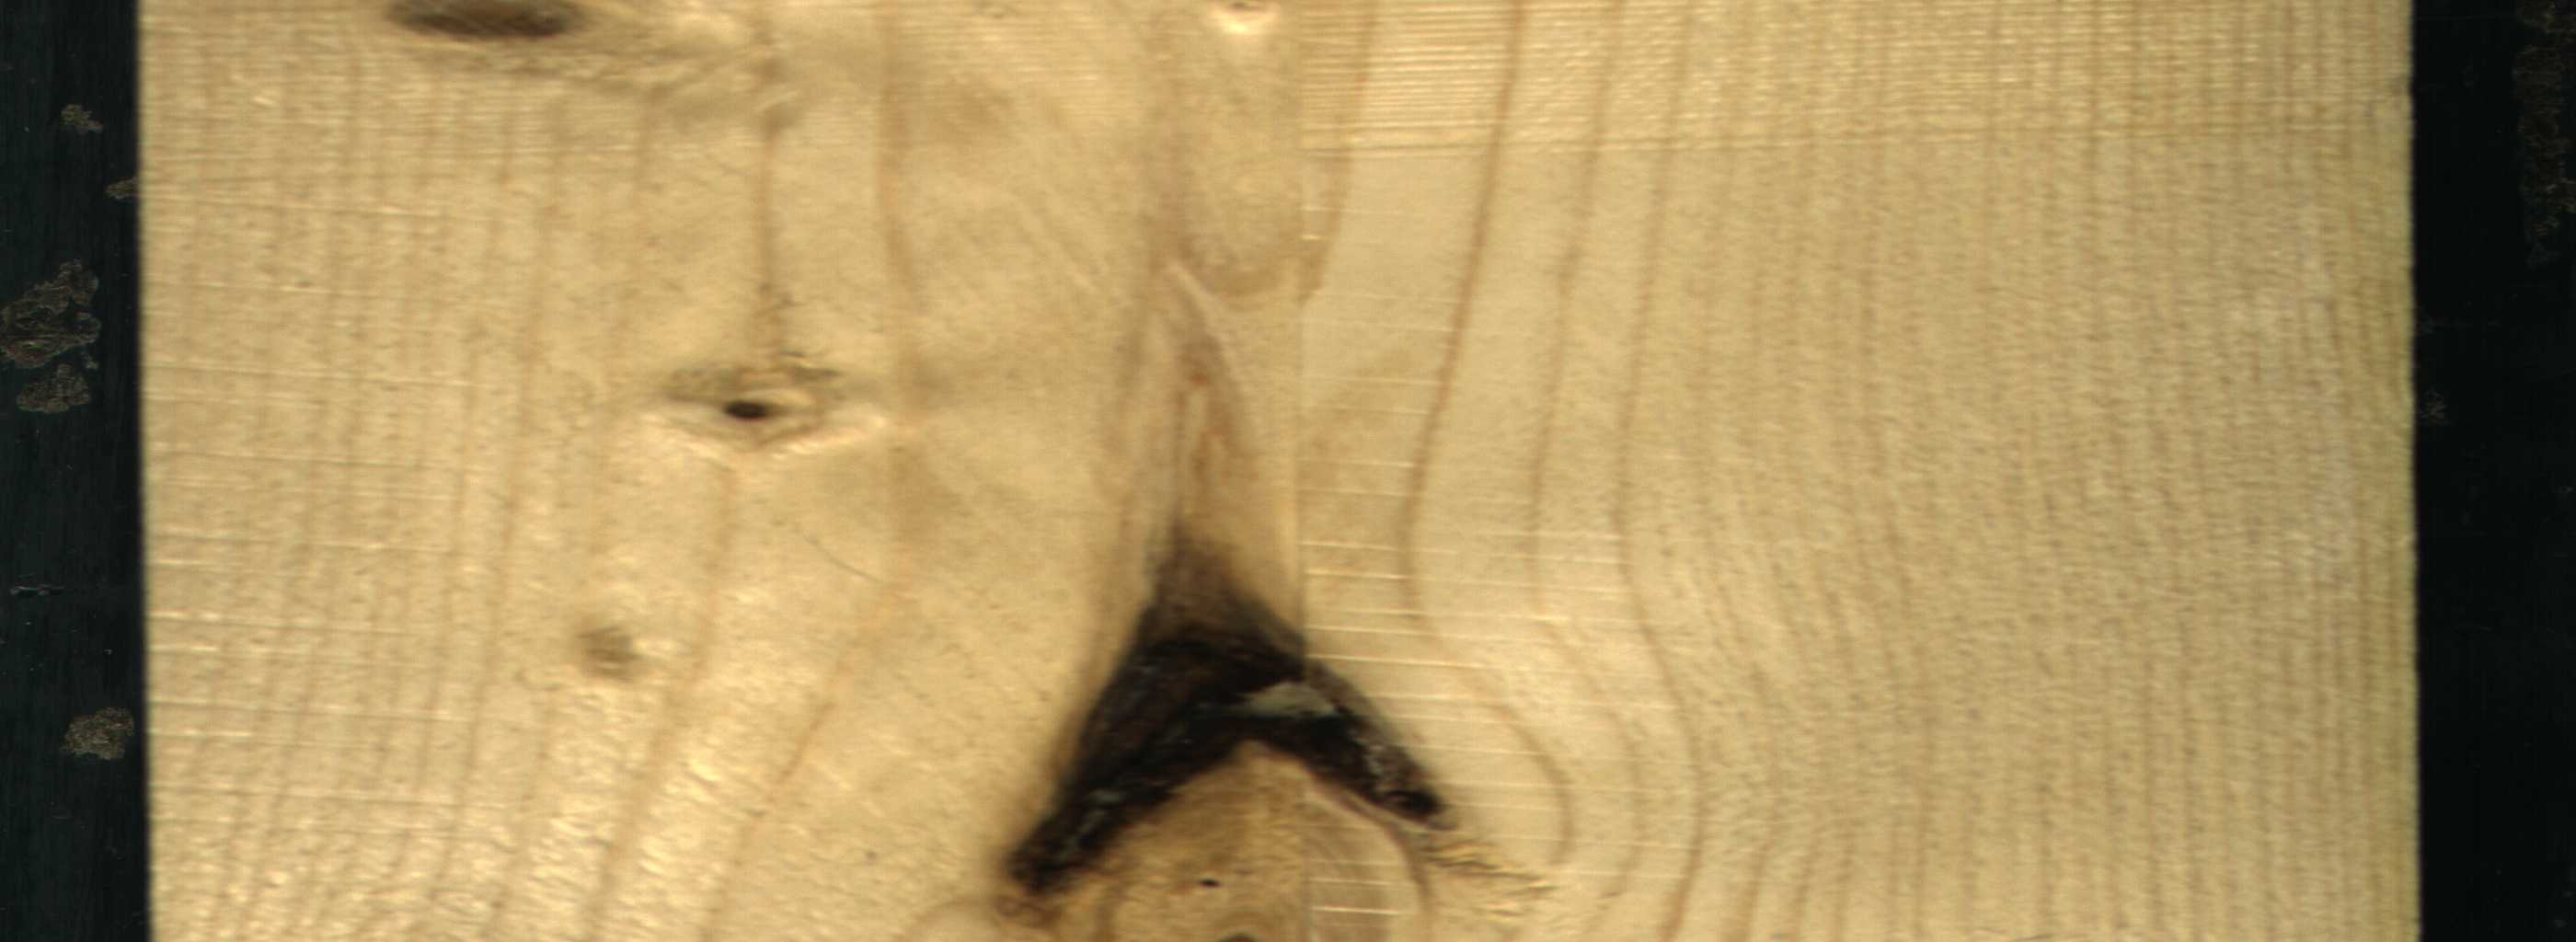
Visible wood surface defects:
overgrown
Dead_Knot
Live_Knot
Live_Knot
Live_Knot